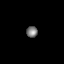
Tissue: prostate
Cell type: T cells
Senescence score: 0.3445
Nuclear area (px): 120
Mean DAPI intensity: 125.4